Chest X-ray:
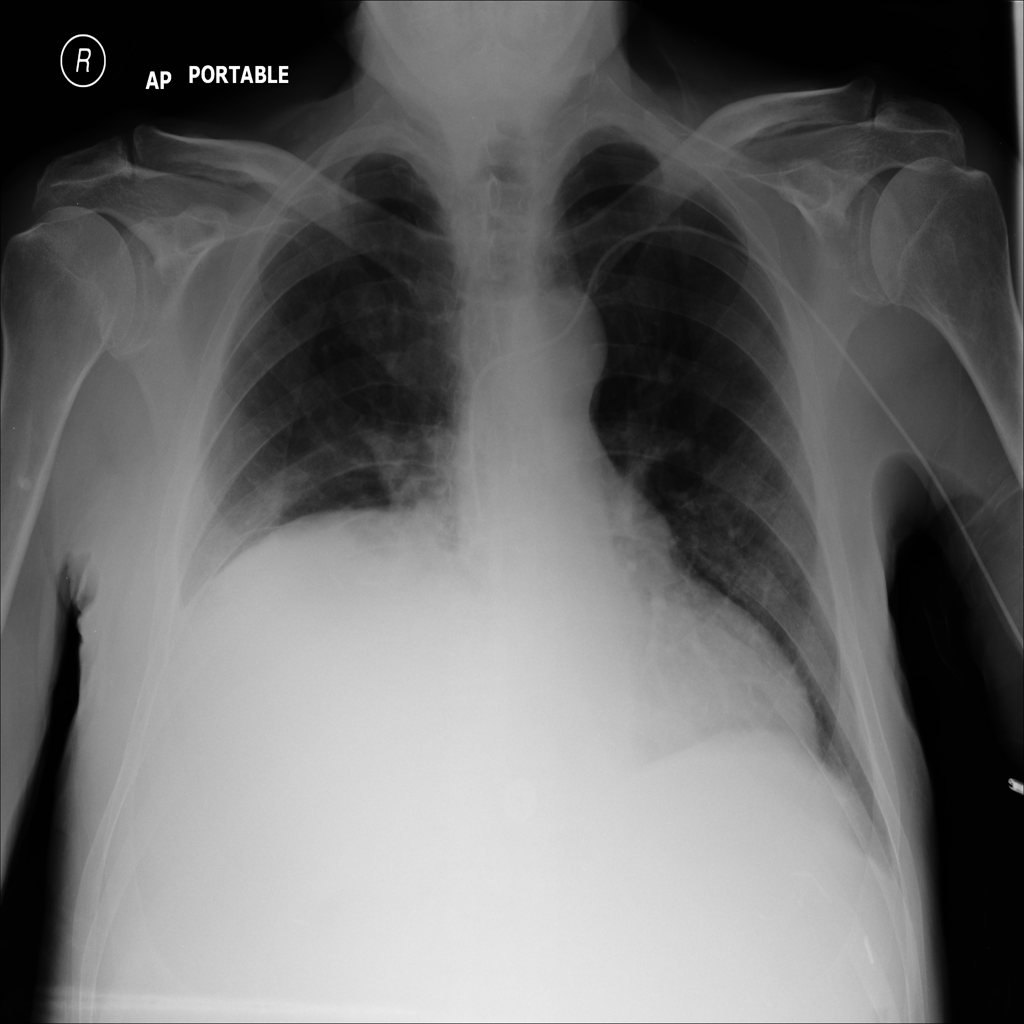
Findings: Consolidation, Effusion
No abnormal finding: no